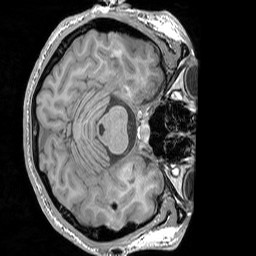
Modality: T1w
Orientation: axial
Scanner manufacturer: siemens
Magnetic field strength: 3 T
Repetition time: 1.83 s
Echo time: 0.00303 s